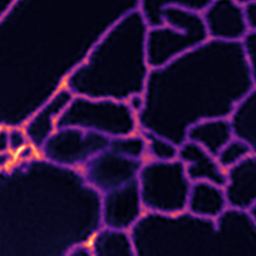
Label: Super-resolution ER image